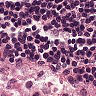
Metastatic tissue present: no